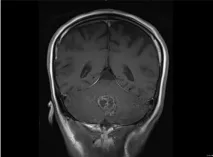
MRI showing abscesses involving the cerebellar vermis.
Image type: radiology (mri)